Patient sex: M
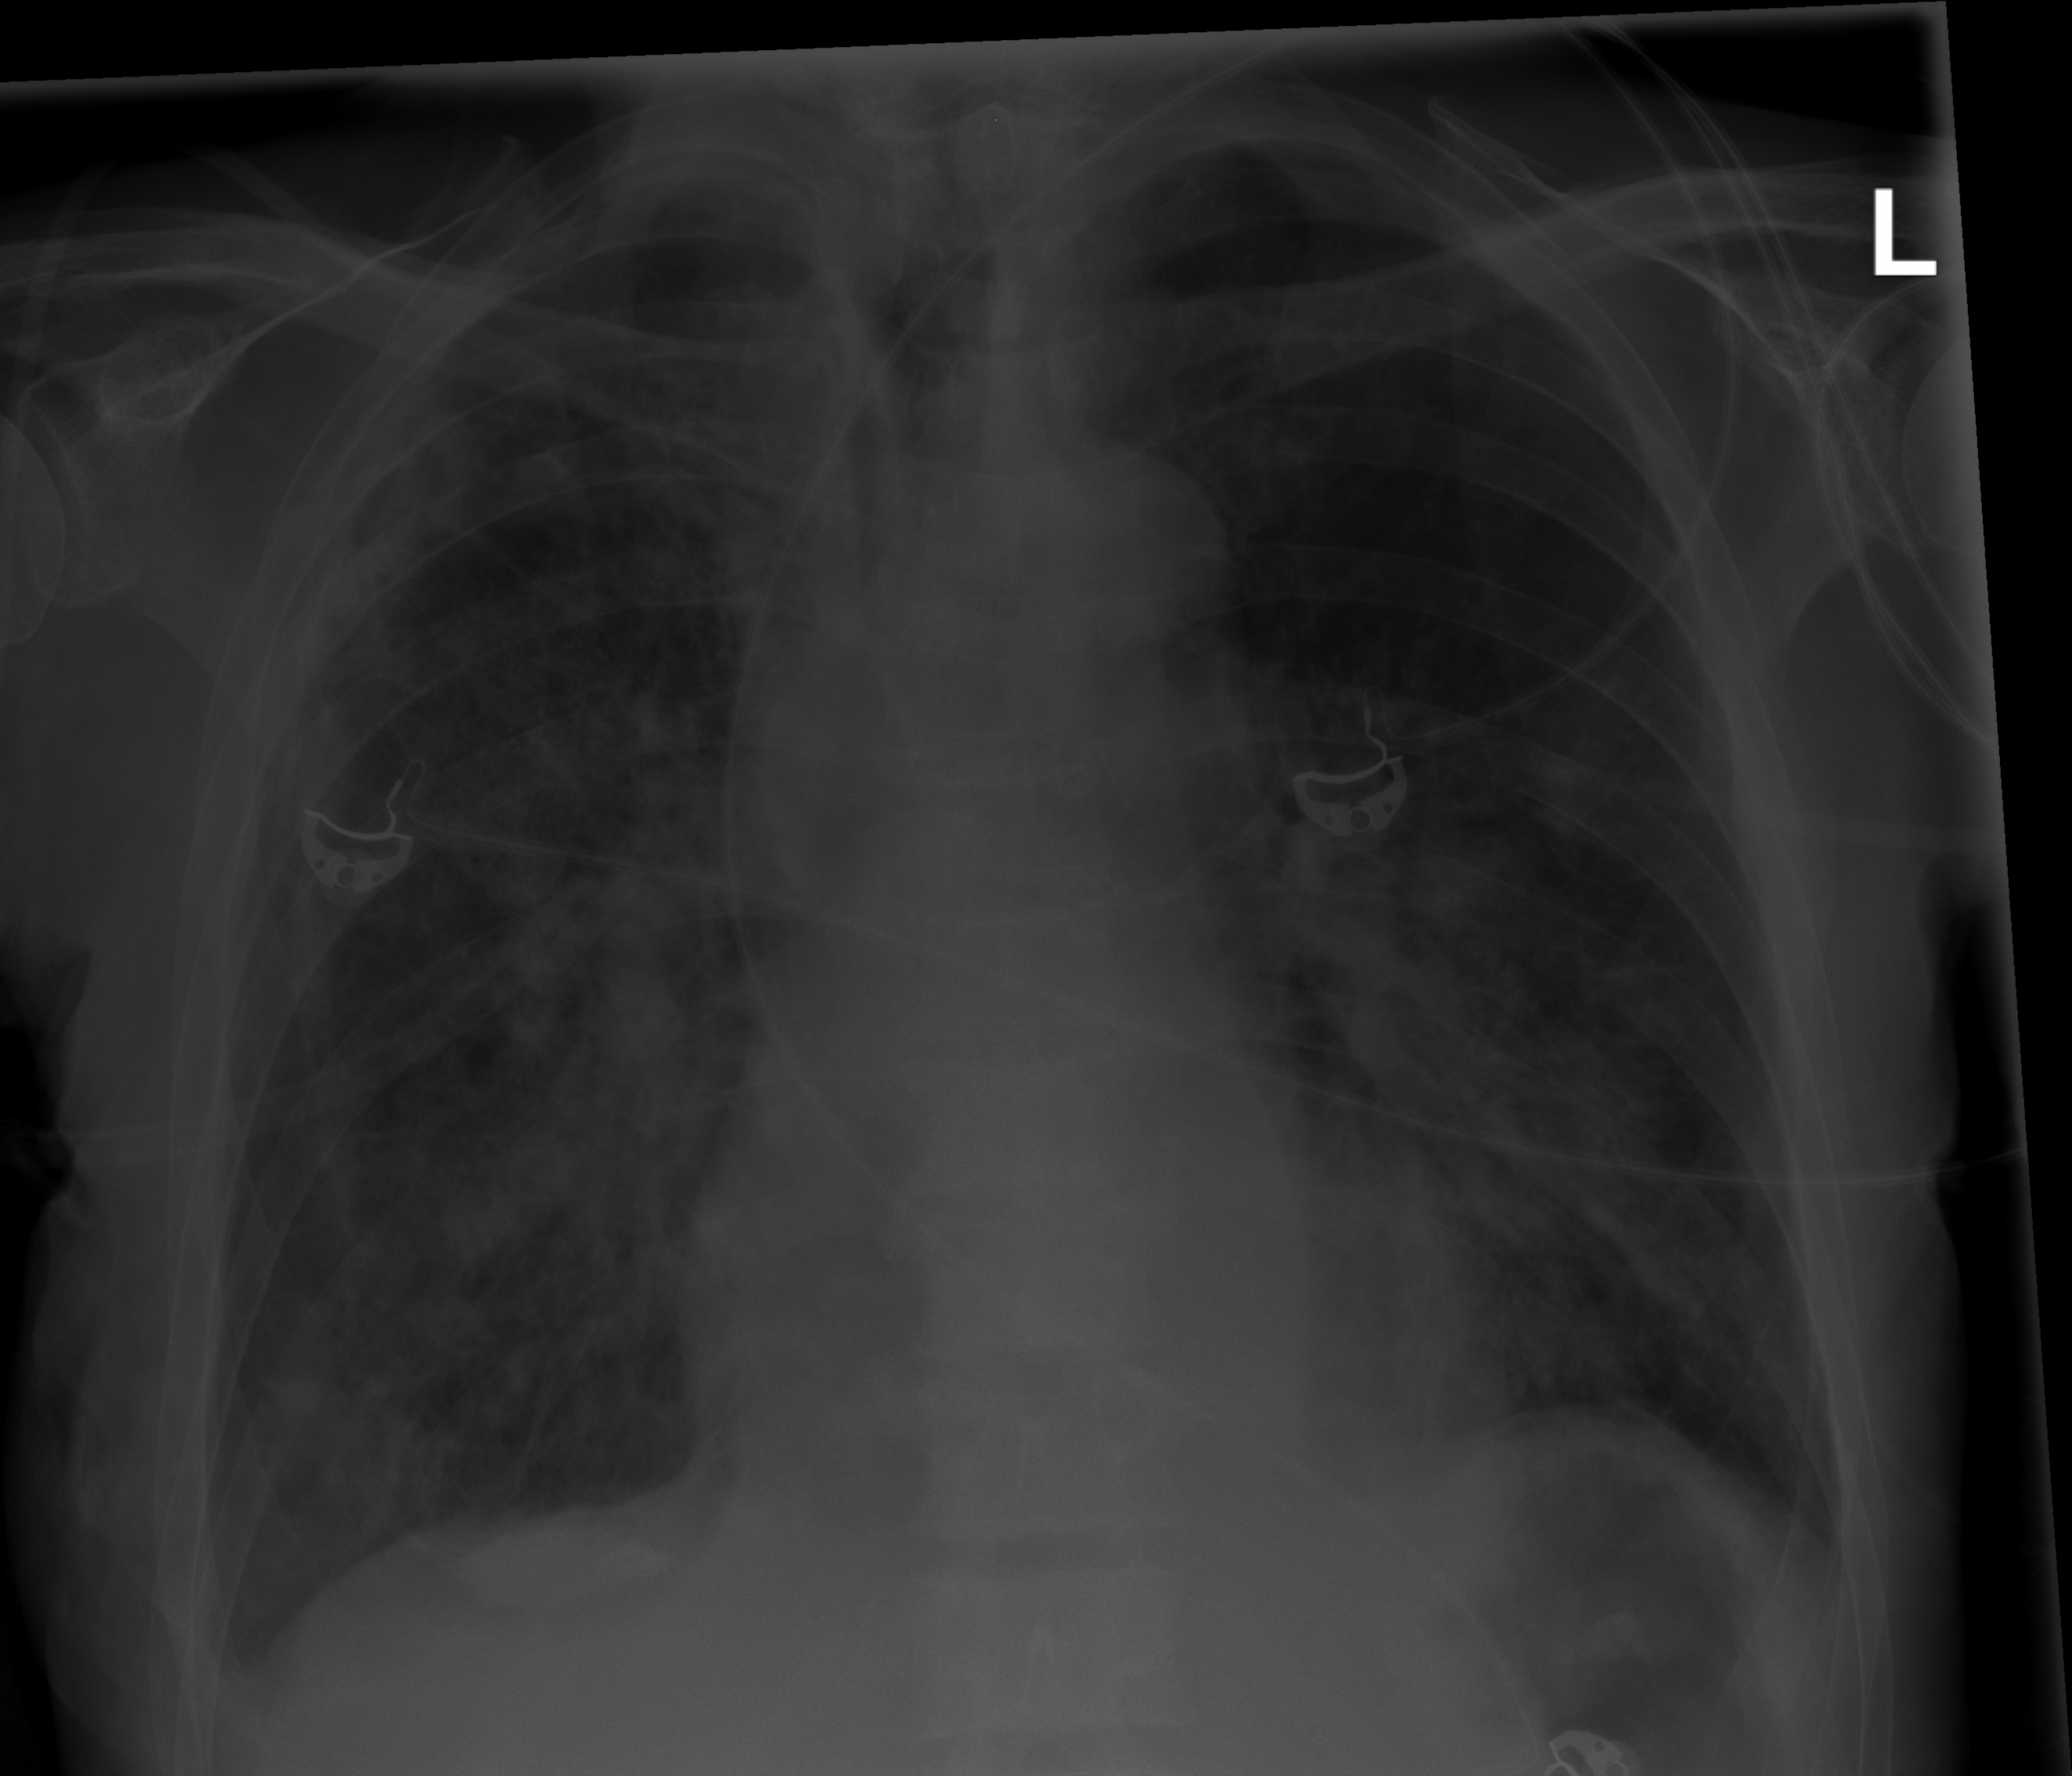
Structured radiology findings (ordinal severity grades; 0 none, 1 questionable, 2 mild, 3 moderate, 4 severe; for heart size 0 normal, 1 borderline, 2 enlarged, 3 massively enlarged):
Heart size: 0
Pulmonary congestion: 0
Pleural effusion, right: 0
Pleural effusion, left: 2
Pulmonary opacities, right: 3
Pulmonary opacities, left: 0
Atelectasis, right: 3
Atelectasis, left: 2